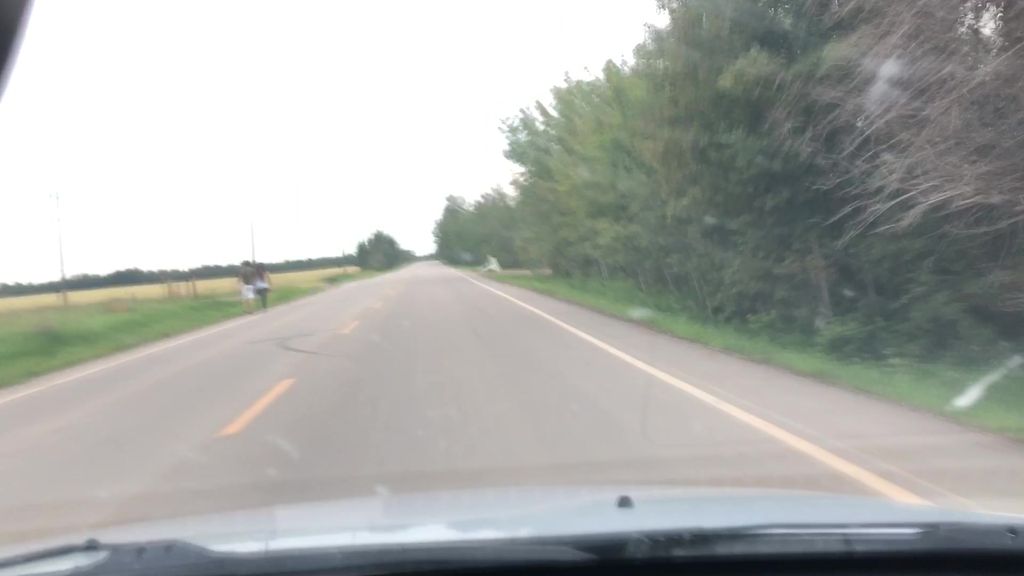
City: edmonton